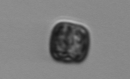
Label: Thalassiosira